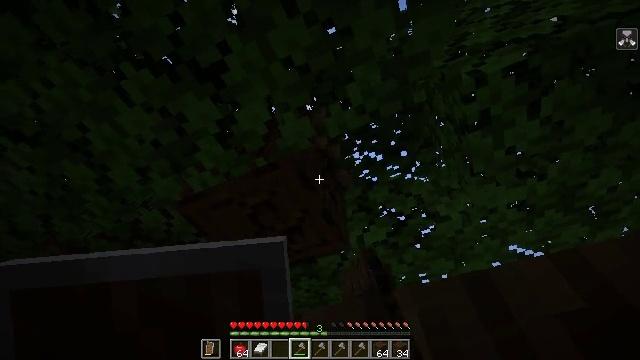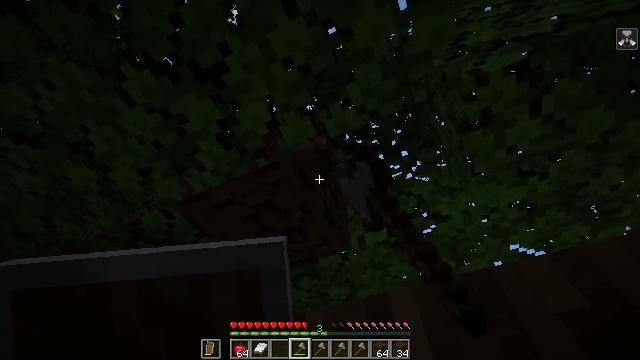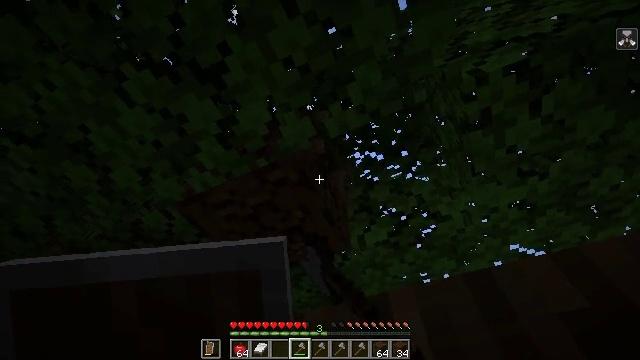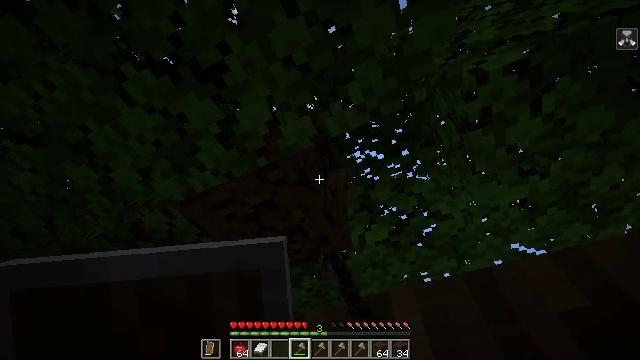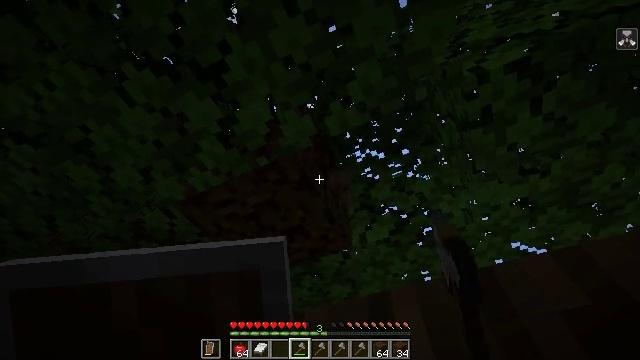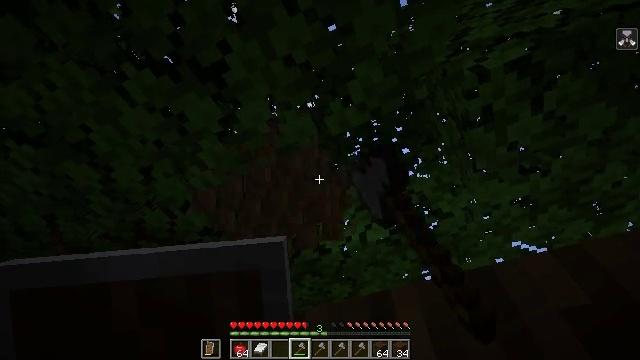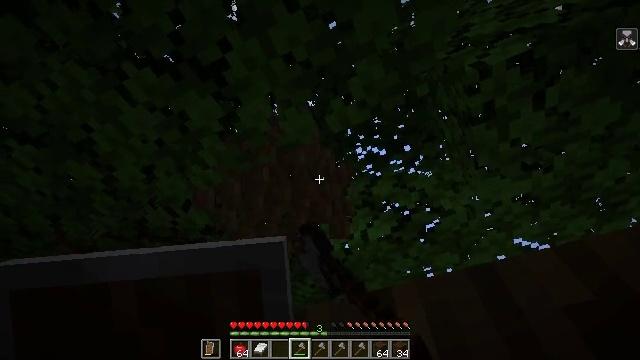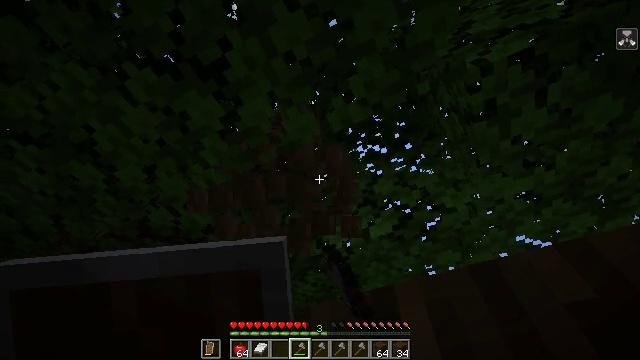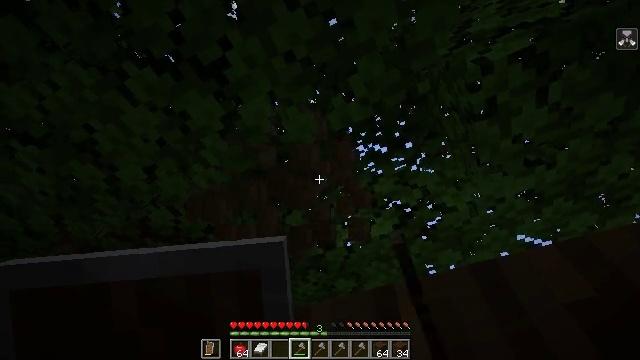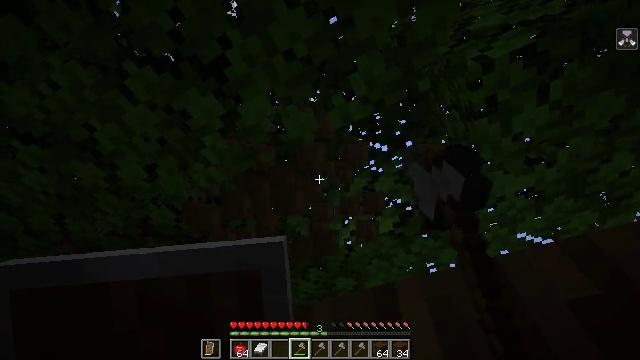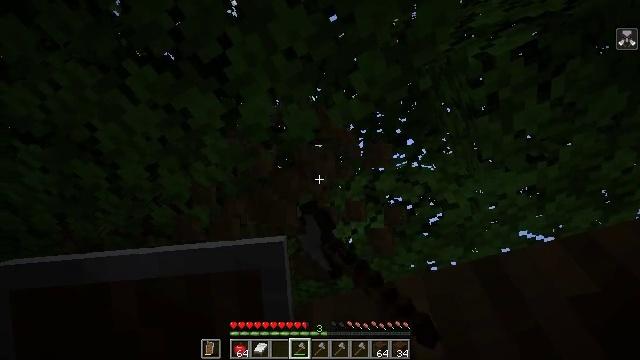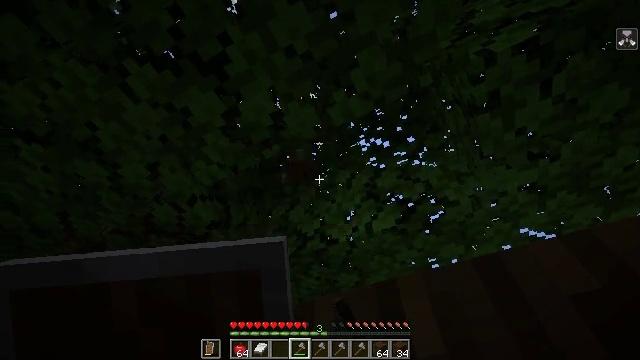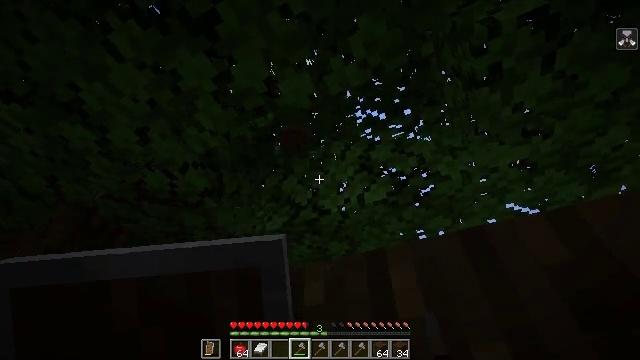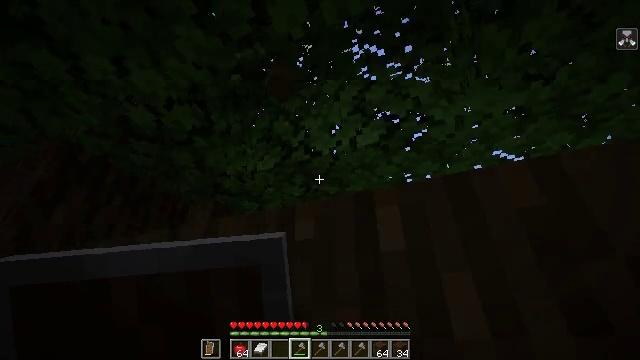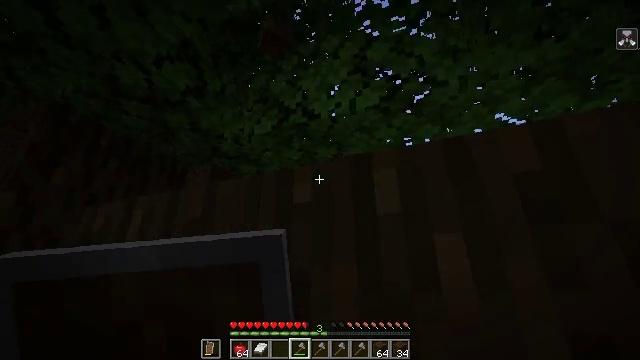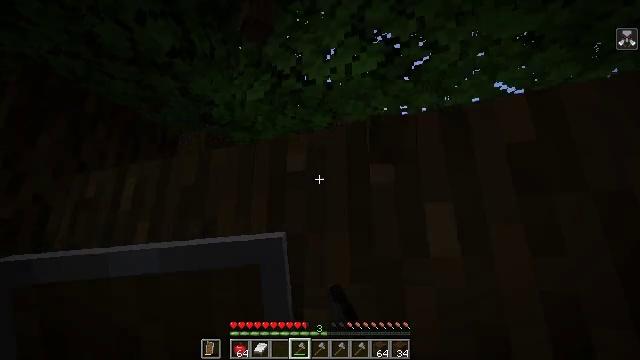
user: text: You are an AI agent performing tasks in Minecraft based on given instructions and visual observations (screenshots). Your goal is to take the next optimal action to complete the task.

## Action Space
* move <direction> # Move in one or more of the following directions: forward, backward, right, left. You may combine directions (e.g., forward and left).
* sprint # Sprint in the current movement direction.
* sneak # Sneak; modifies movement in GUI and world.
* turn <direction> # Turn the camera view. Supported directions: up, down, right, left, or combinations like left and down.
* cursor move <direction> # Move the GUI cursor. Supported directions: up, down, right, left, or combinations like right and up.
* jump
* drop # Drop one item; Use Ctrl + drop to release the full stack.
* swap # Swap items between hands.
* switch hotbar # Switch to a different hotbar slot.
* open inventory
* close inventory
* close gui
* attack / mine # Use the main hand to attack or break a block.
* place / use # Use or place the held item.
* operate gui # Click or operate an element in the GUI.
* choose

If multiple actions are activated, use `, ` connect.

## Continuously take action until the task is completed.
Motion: motion action
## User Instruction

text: Chop down the dark oak log.
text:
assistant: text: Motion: attack / mine
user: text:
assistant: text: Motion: attack / mine
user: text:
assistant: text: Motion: attack / mine
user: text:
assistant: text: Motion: attack / mine
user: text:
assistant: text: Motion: attack / mine
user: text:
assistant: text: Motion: attack / mine
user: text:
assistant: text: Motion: attack / mine
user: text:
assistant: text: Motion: attack / mine
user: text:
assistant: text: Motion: attack / mine
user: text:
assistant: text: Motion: attack / mine
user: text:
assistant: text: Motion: attack / mine
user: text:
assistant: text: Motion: turn right and down, attack / mine
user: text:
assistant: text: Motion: turn right and down, attack / mine
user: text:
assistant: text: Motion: turn down, attack / mine
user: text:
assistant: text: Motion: turn right and down, attack / mine
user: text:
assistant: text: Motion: turn right and down, attack / mine
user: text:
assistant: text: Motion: turn down, attack / mine
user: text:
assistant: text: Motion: turn down, attack / mine
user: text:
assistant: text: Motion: attack / mine
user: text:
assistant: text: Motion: attack / mine
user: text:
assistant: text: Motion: attack / mine
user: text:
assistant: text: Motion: attack / mine
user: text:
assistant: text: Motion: attack / mine
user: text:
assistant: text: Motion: attack / mine
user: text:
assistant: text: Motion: attack / mine
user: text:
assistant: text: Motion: attack / mine
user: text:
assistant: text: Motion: attack / mine
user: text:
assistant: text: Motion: attack / mine
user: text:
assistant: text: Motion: attack / mine
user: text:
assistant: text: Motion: attack / mine